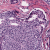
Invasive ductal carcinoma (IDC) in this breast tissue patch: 0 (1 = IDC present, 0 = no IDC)